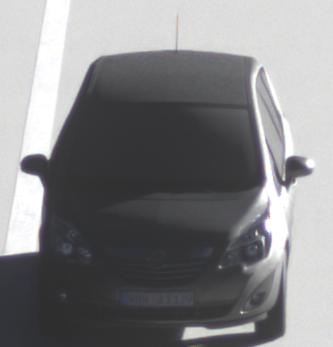
Make: Opel
Model: Meriva 1.4
Detailed model: Meriva (B)
Model produced from: 2010/05
Model produced until: 2013/11
Doors: 5
Color: gray
Road condition: dry road
Daytime: sunrise or sunset
Contrast: medium contrast